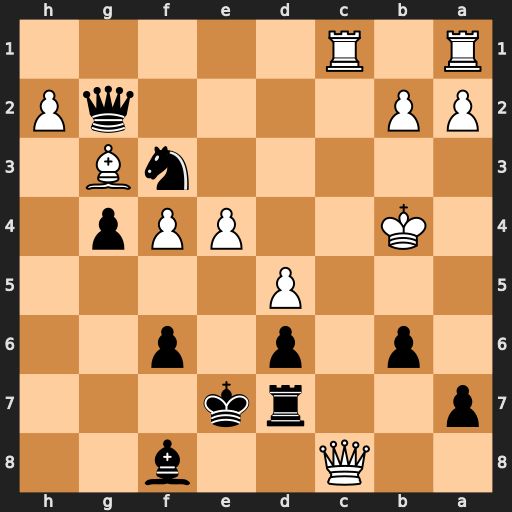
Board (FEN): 2Q2b2/p2rk3/1p1p1p2/3P4/1K2PPp1/5nB1/PP4qP/R1R5
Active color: b
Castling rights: -
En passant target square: -
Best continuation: Qxb2+ Ka4 b5+ Ka5 Qa3+ Kxb5 a6+